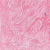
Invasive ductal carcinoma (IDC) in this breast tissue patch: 0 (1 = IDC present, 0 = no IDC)